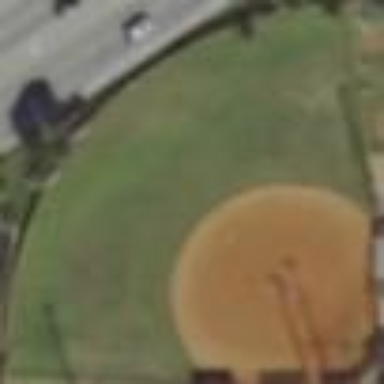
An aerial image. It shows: Baseball pitch for leisure and sports activities.